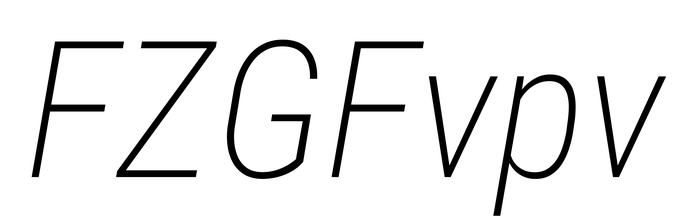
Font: Roboto-Italic_Condensed_ExtraLight_Italic